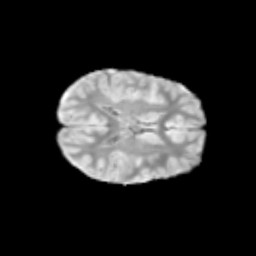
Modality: T2w
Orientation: axial
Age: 9
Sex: female
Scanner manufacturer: siemens
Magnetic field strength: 3 T
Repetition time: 3.8 s
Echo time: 0.07 s